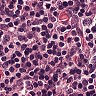
Metastatic tissue present: no